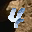
Label: 4